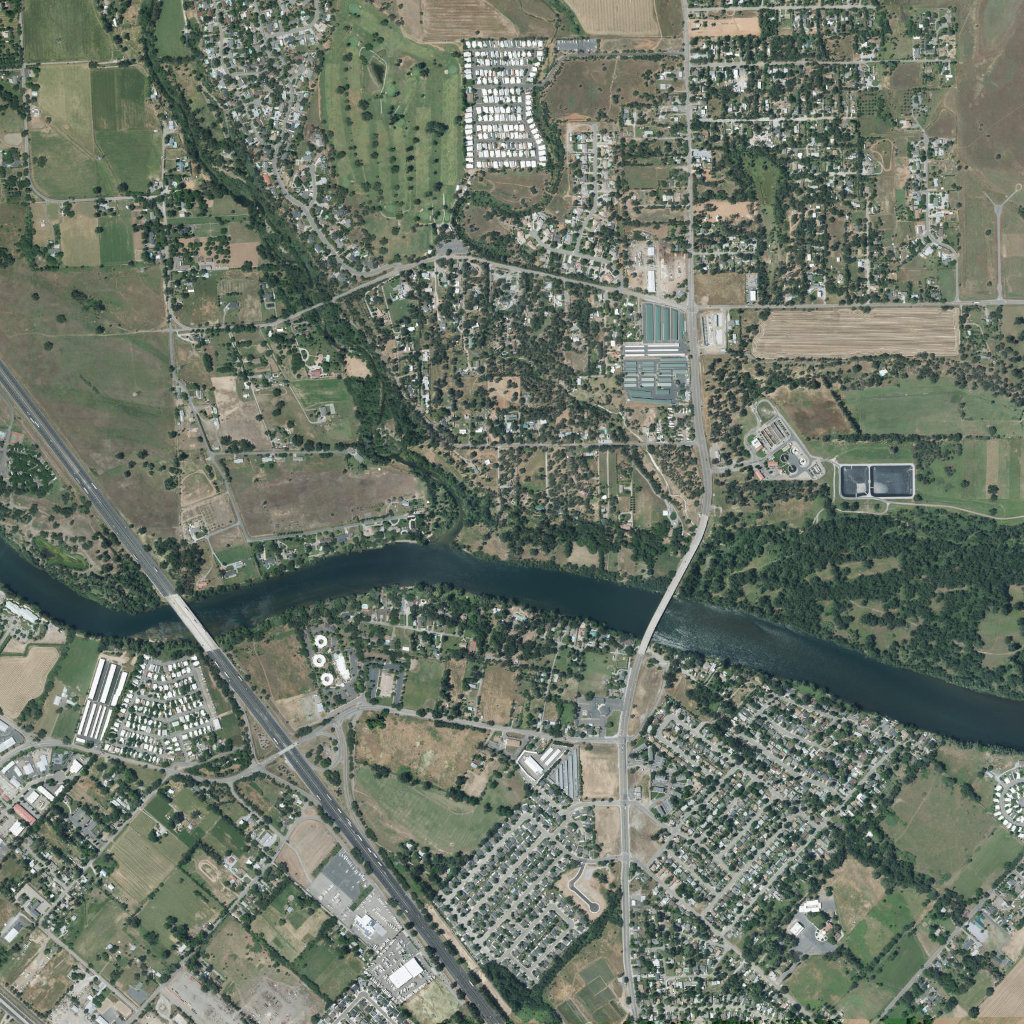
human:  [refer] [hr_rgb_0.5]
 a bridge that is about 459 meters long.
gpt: <box>[[62, 50, 69, 64, 0]]</box>